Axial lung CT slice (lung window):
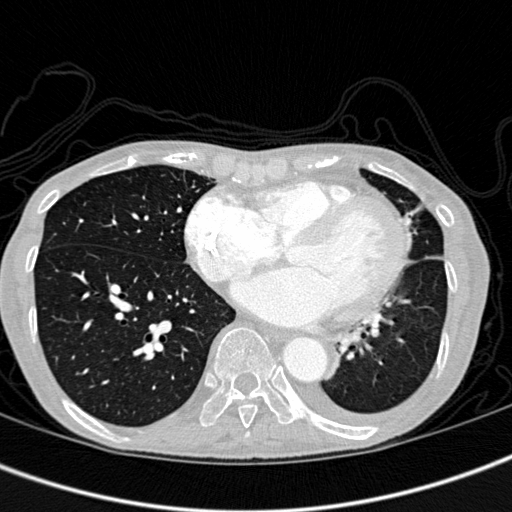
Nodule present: no